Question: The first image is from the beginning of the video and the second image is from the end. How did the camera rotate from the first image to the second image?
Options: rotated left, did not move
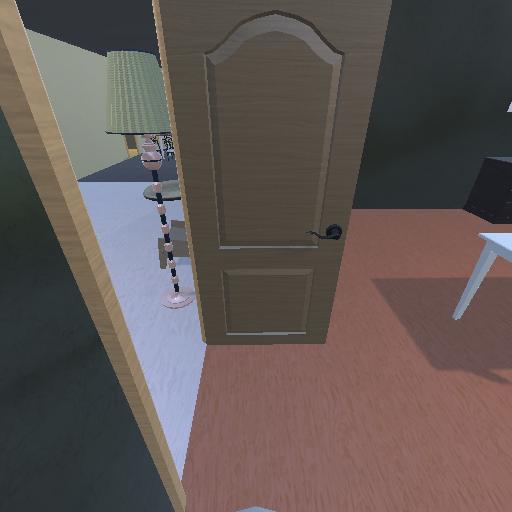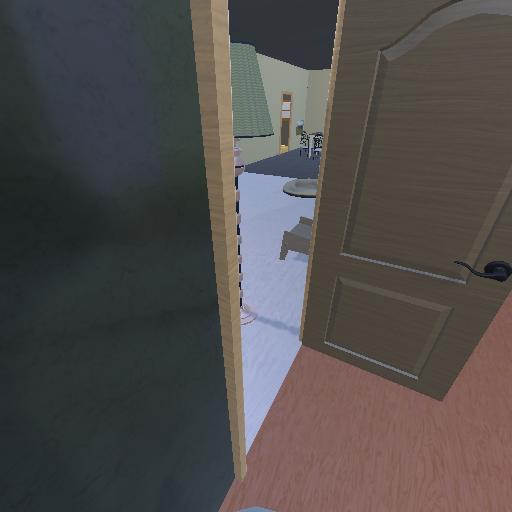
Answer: rotated left